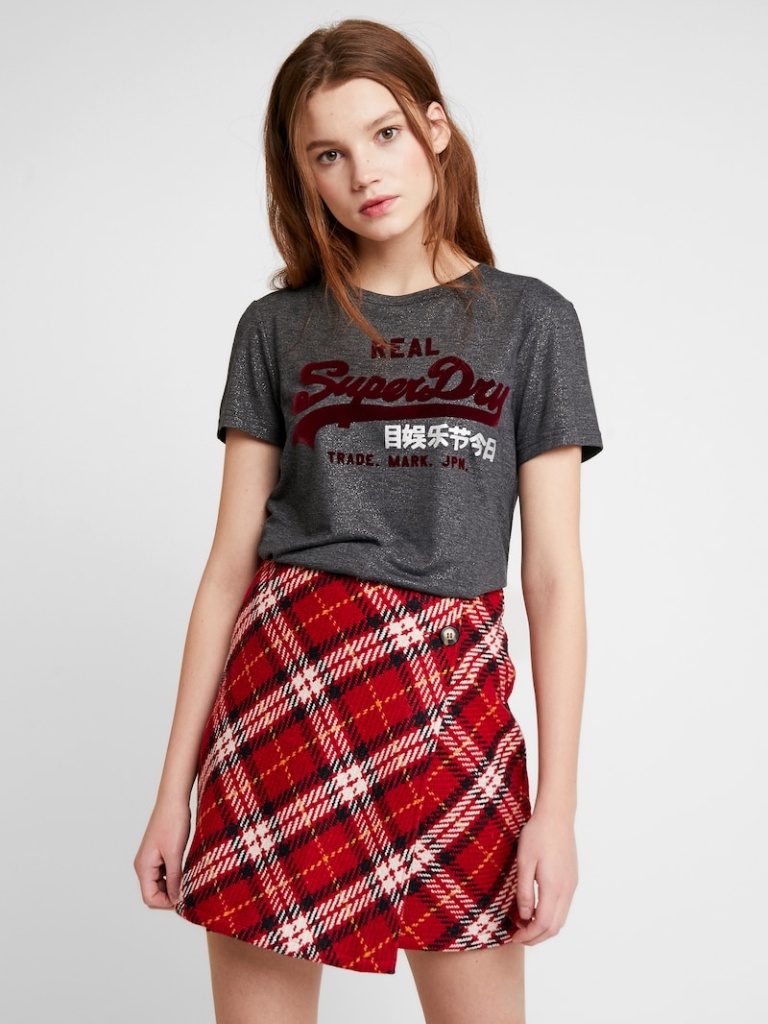
cotton relaxed short sleeve hip length Untucked crew t-shirt